Question: Does anyone have managed to connect to a Oracle database using a ODBC driver in Datazen BI tool?
I just trying to connect to my Oracle test environment from Datazen server to create few dataviews for dashboards. The counfusion is what should I give as DSN? Following is my DBQ.
'''
(DESCRIPTION=(ADDRESS=(PROTOCOL=TCP)(HOST=10.4.xxx.xx)(PORT=xxxx))(CONNECT_DATA=(SID=DEVUATENV)))
'''
DEVUATENV is my Oracle instance and I gave this as DSN as well. But connection test is failing.

Can anybody help me? Thank You.
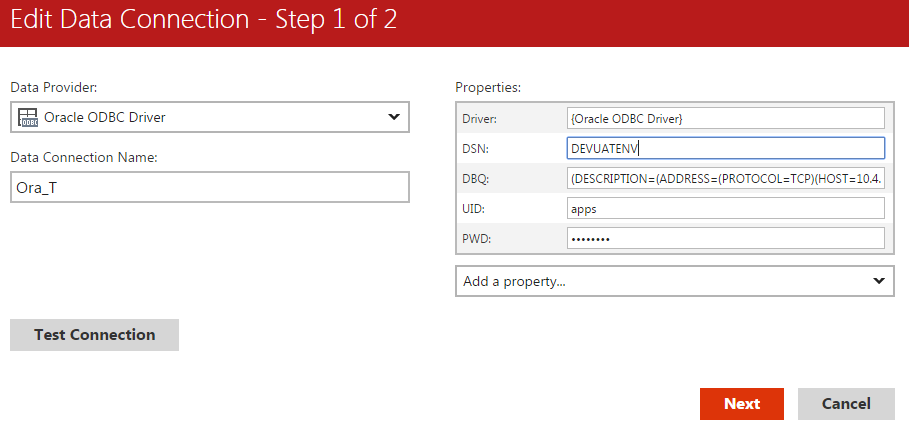
Answer: I'm posting this answer as you may find this usefull. We have now figured out that this issue was caused by .net framwork 4.5 installed in Server machine. Installing .net 3.5 sorted out the issue.